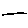
Label: line